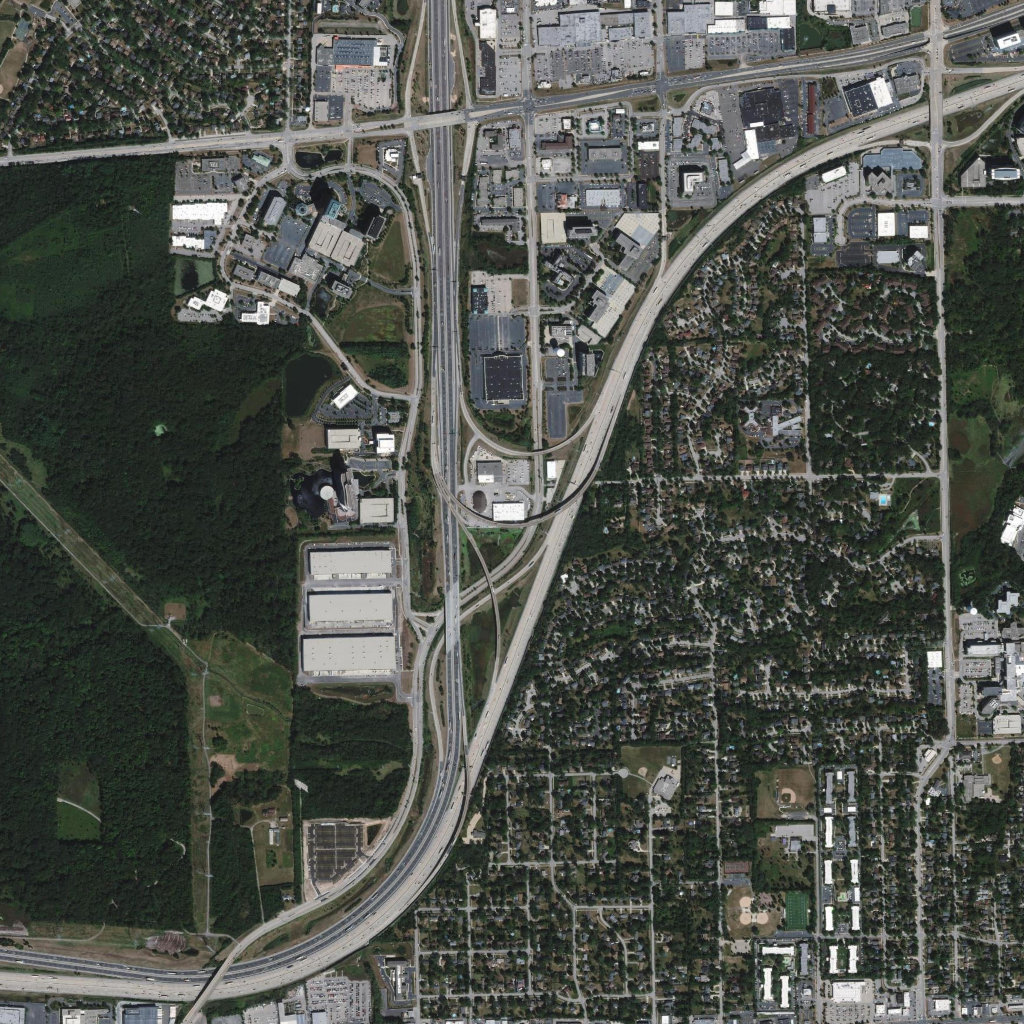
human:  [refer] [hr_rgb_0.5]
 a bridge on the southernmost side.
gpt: <box>[[18, 92, 23, 98, 0]]</box>